Aerial crown-view tile of a tropical tree (Barro Colorado Island, Panama), acquired 20241112:
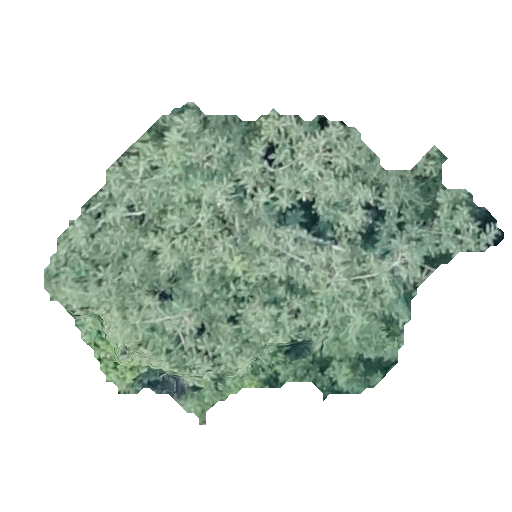
Species: Spondias radlkoferi
GBIF accepted scientific name: Spondias radlkoferi
Crown area: 142.721 m²